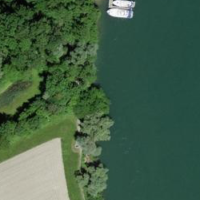
EUNIS habitat code: 15
Species observed at this site:
Allium ursinum
Prunus padus
Fraxinus excelsior